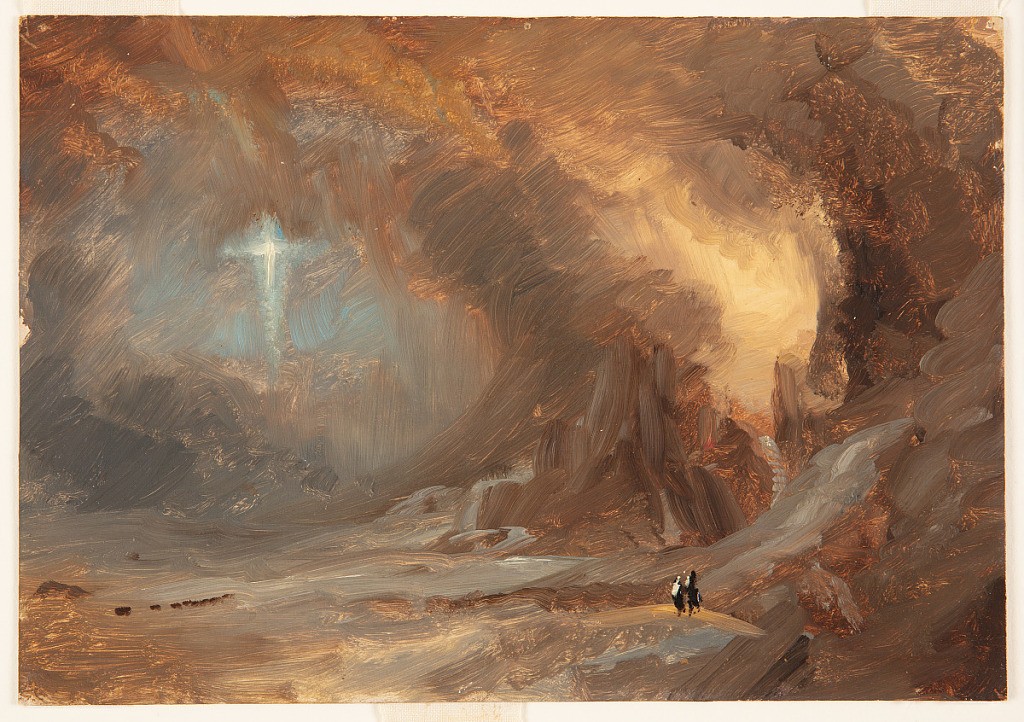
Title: Vision of the Cross
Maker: Frederic Edwin Church, American, 1826–1900
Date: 1860–85
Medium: Brush and oil paint on off-white paperboard
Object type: Drawing
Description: Landscape sketch showing an imagined scene of a metaphorical landscape. Divided between a barren and a mountainous landscape, this work may be a continuation of Thomas Cole's unfinished "The Cross and the World" series, which symbolically represents the spiritual and earthly paths through life. Here, two figures walk beside each other in the foreground at lower right. Beyond them, an immense, craggy, and dark mountain range in the middle distance divides the composition between an empty and featureless landscape at left and a glowing, mountainous landscape at right. Loosely rendered, the foreground appears to be covered in snow with a group of animals or perhaps bushes at lower left. This flat terrain gives way to an expansive, dark valley at left, above which a luminous Christian cross floats. Its blue glow illuminates the hazy, cloudy atmosphere around it. At right, warm, brown clouds hang above a golden glowing opening in what appears to be a dark, rugged mountain range. Natural features at right are broadly articulated.